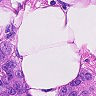
Metastatic tissue present: yes